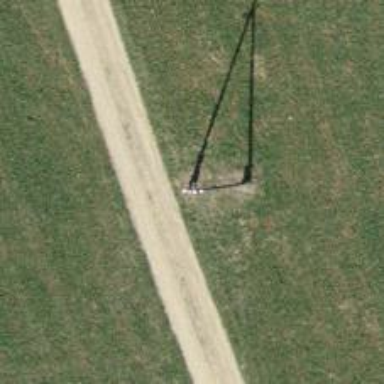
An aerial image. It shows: Power pole.